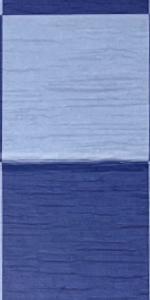
Label: Empty